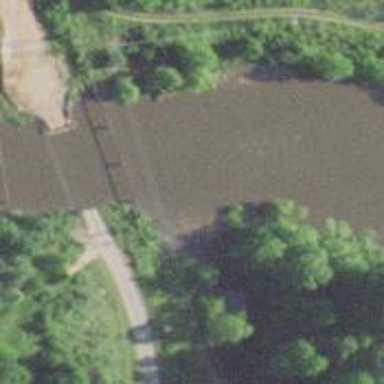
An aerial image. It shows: Bridge with supports.